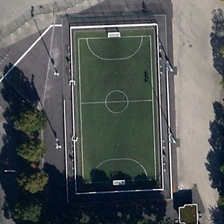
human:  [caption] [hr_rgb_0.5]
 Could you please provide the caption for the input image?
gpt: many trees are planted around the playground .

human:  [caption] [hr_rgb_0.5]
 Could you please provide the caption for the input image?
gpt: there is a green field on the land .

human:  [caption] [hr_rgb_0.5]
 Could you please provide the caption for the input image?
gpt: many trees are planted around the playground .

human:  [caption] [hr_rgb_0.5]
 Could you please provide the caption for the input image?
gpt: there is a green field on the land .

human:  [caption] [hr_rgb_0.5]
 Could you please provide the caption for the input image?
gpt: many trees are planted around the playground .